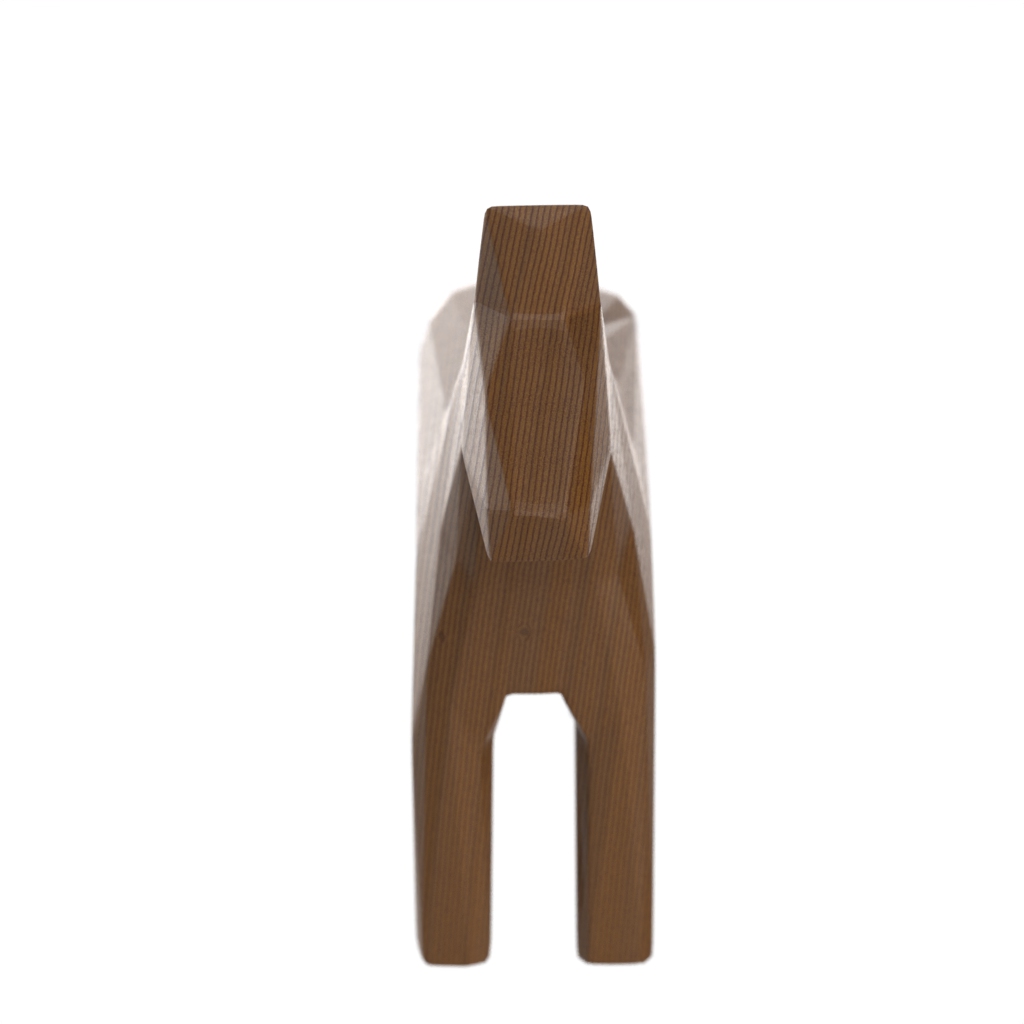
A high quality rendering of a dalahest_oak dalecarlian horse figurine made of varnished dark oak standing on a white surface in an a white studio with artificial white studio lighting,medium shot from the front top, 150 mm, f 11, bokeh